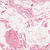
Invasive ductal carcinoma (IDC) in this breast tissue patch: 0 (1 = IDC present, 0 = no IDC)